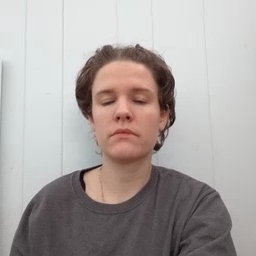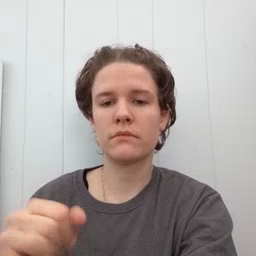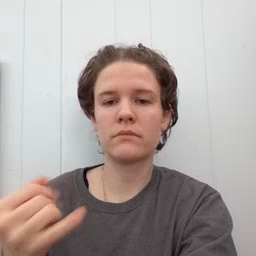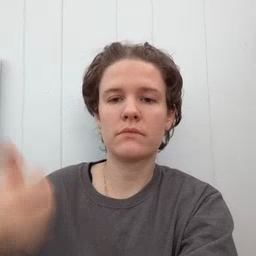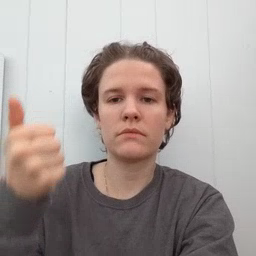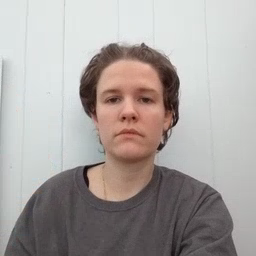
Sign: jeans